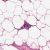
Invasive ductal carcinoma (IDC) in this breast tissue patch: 0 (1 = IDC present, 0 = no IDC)